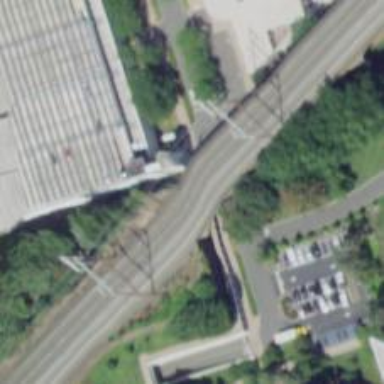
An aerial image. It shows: Railway bridge with electrified contact lines.